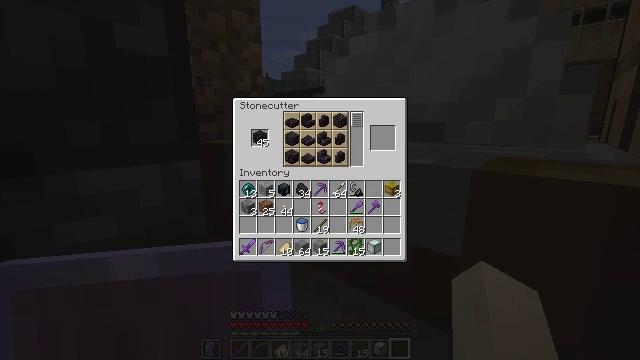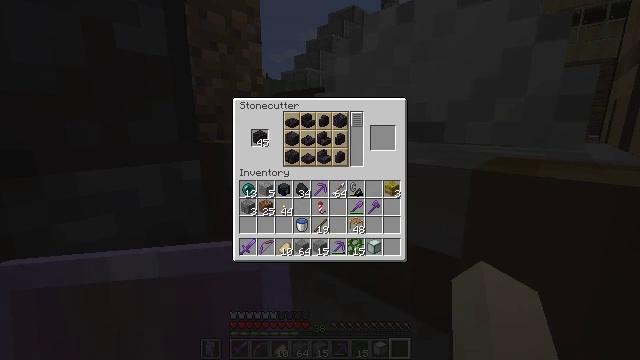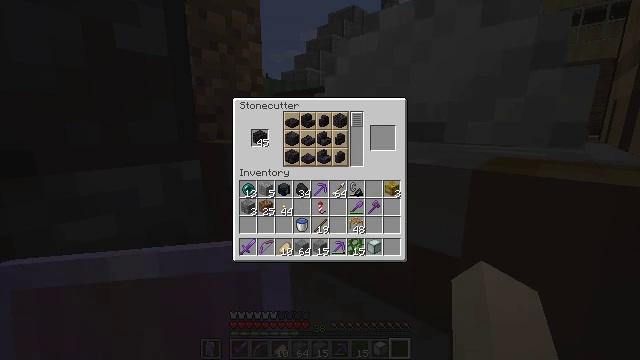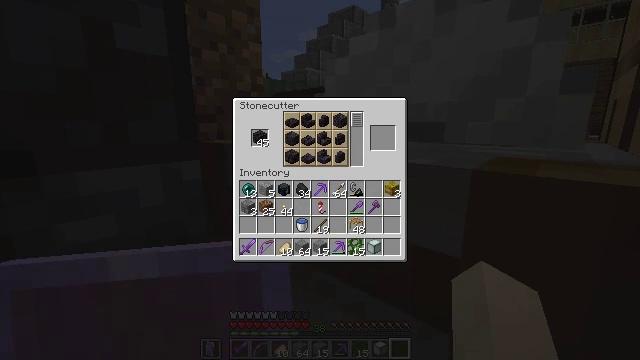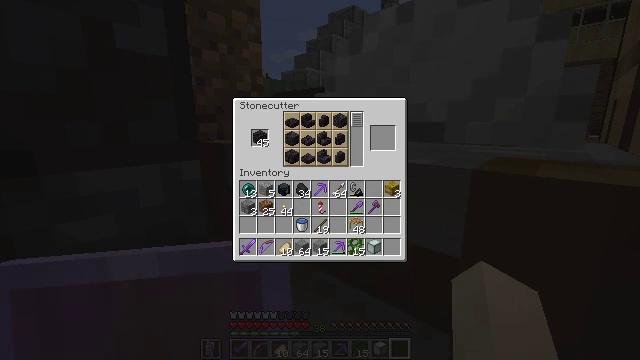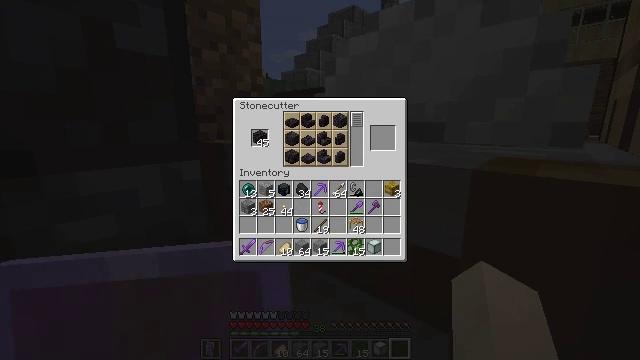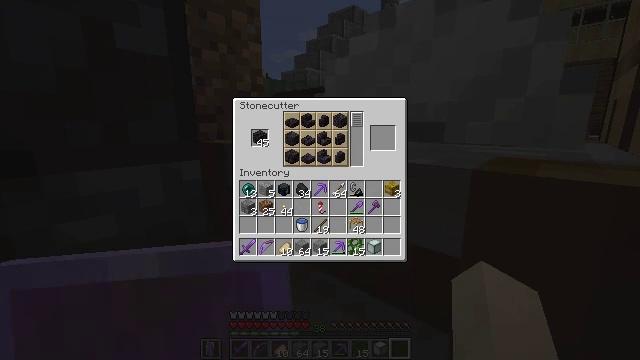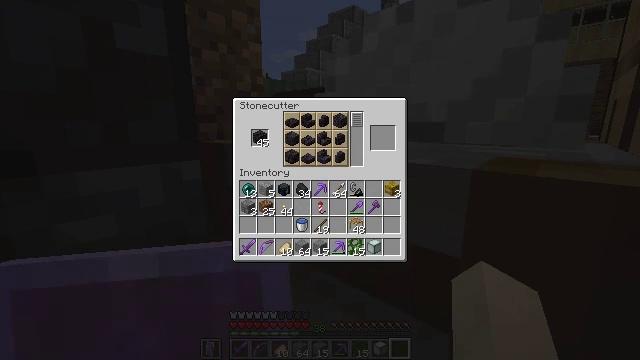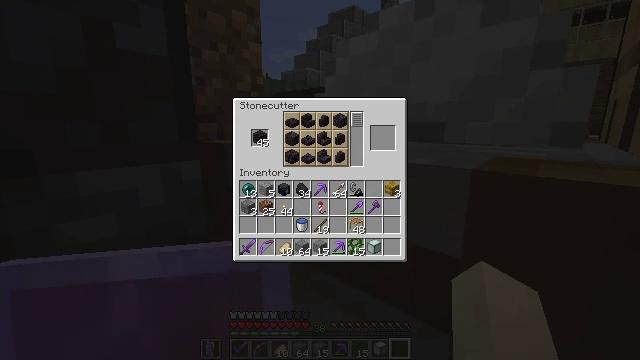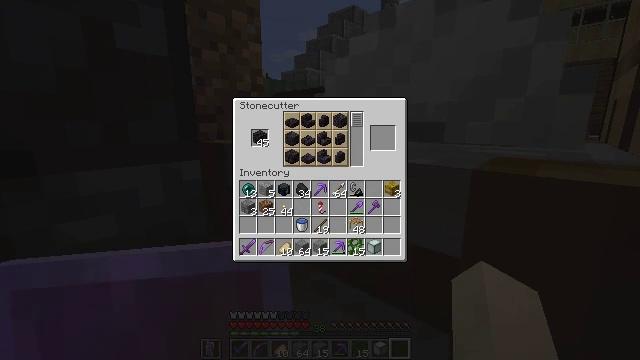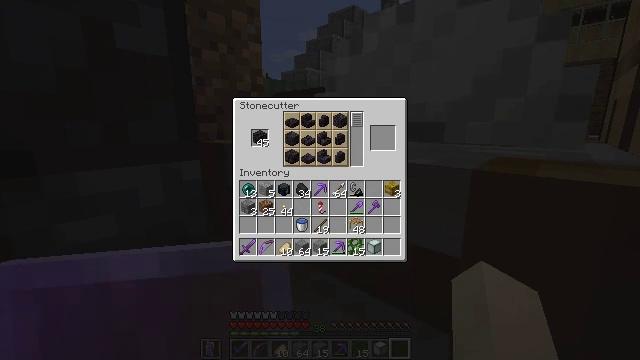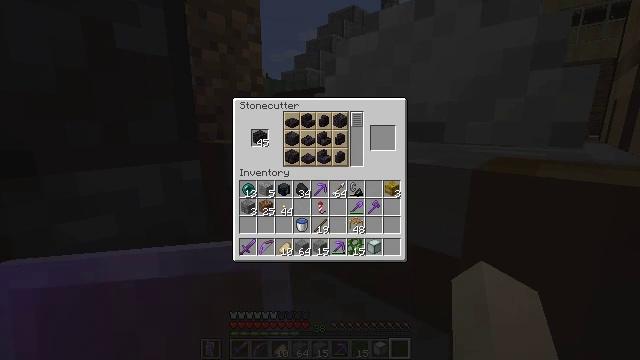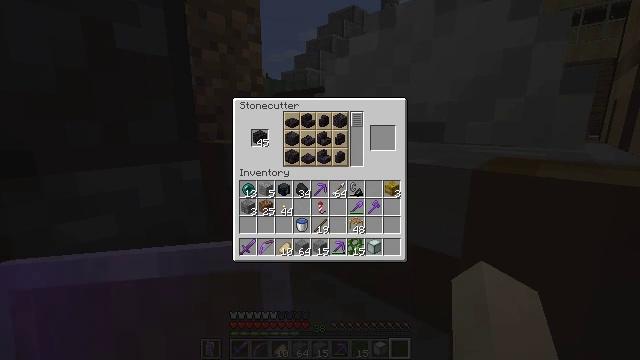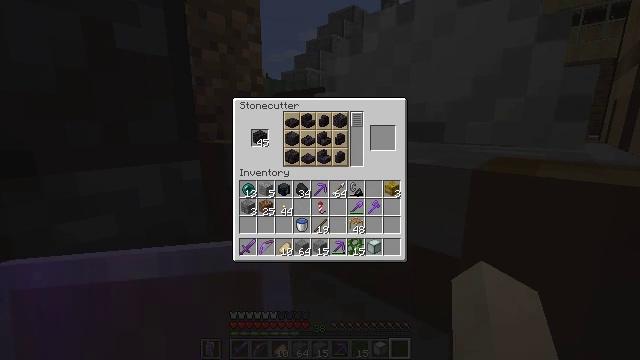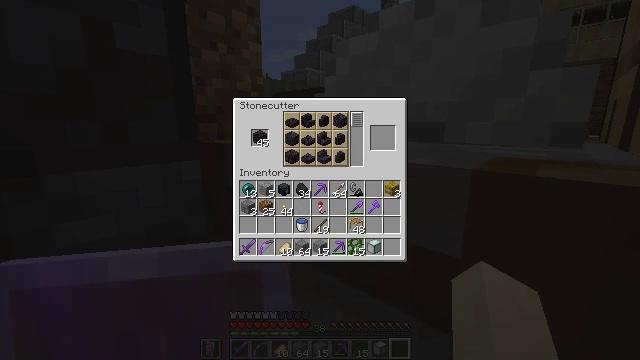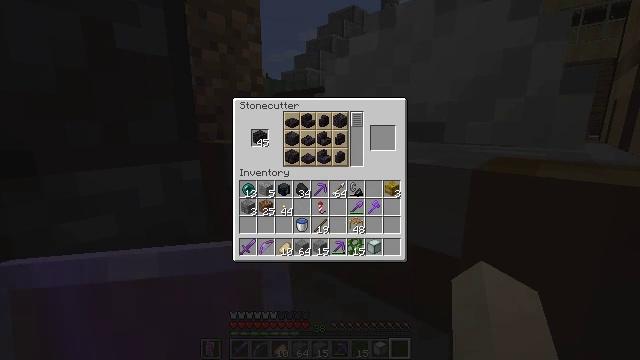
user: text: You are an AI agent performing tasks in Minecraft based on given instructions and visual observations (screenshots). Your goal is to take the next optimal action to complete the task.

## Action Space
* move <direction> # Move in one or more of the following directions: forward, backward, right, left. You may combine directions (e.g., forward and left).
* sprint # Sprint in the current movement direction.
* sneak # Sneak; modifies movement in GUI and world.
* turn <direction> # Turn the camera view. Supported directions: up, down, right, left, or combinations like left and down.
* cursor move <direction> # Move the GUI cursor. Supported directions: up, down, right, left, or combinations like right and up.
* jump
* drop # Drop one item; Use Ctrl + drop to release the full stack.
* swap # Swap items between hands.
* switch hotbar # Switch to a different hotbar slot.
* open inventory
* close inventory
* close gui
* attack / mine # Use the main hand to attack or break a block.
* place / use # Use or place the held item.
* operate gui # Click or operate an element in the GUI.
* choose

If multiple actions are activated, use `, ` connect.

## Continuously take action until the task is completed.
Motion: motion action
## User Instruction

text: Get polished blackstone stairs by crafting with blackstone.
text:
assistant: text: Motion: no_op
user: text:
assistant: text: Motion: no_op
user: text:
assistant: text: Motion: no_op
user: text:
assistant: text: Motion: no_op
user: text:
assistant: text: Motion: turn right
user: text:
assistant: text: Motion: no_op
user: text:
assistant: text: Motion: no_op
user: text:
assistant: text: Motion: no_op
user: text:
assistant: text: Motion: no_op
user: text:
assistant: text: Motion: no_op
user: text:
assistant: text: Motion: no_op
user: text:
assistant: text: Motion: no_op
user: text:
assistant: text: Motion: no_op
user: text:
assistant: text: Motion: no_op
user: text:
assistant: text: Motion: attack / mine
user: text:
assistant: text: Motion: attack / mine
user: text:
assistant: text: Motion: attack / mine
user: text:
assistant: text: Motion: attack / mine
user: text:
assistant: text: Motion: attack / mine
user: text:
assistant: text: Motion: attack / mine
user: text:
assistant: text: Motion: attack / mine
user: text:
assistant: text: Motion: attack / mine
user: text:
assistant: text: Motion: attack / mine
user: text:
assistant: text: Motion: attack / mine
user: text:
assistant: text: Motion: attack / mine
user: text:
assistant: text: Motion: attack / mine
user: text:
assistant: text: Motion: attack / mine
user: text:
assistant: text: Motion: attack / mine
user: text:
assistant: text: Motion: attack / mine
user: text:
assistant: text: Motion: attack / mine